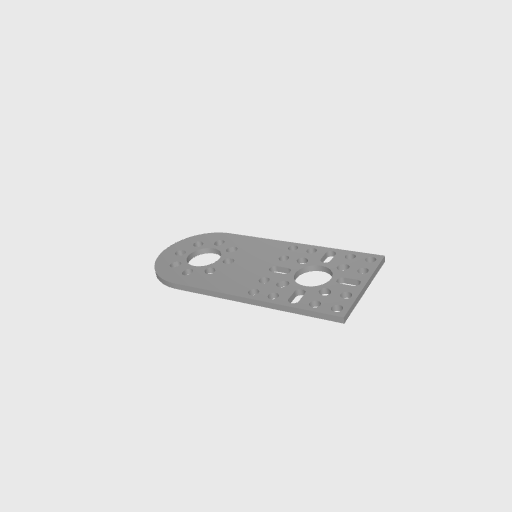
Part: FlatPatternBracket1-2